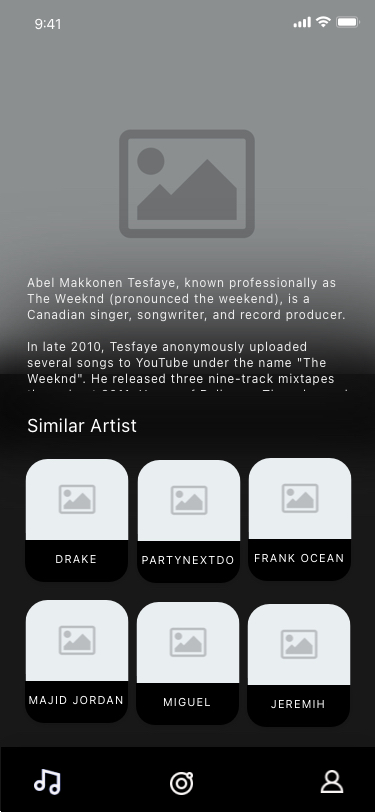
Text in this UI design:
Similar Artist
Abel Makkonen Tesfaye, known professionally as The Weeknd (pronounced the weekend), is a Canadian singer, songwriter, and record producer.

In late 2010, Tesfaye anonymously uploaded several songs to YouTube under the name "The Weeknd". He released three nine-track mixtapes throughout 2011: House of Balloons, Thursday and Echoes of Silence, which were critically acclaimed. In 2012, he released a compilation album Trilogy, thirty tracks consisting of the remastered mixtapes and three additional